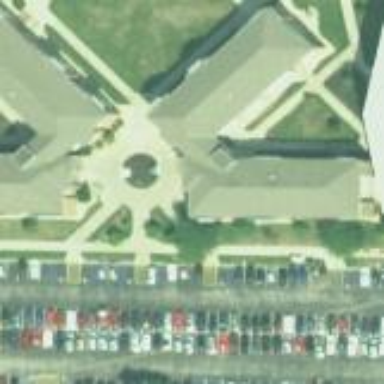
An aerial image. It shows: Dormitory building.